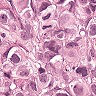
Metastatic tissue present: yes